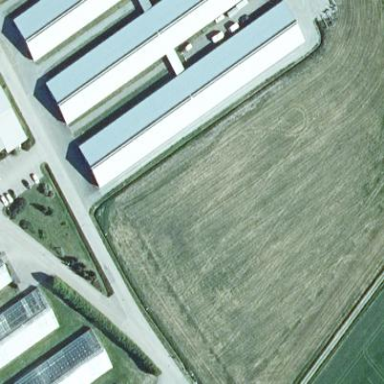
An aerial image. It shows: Greenhouse.